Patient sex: F
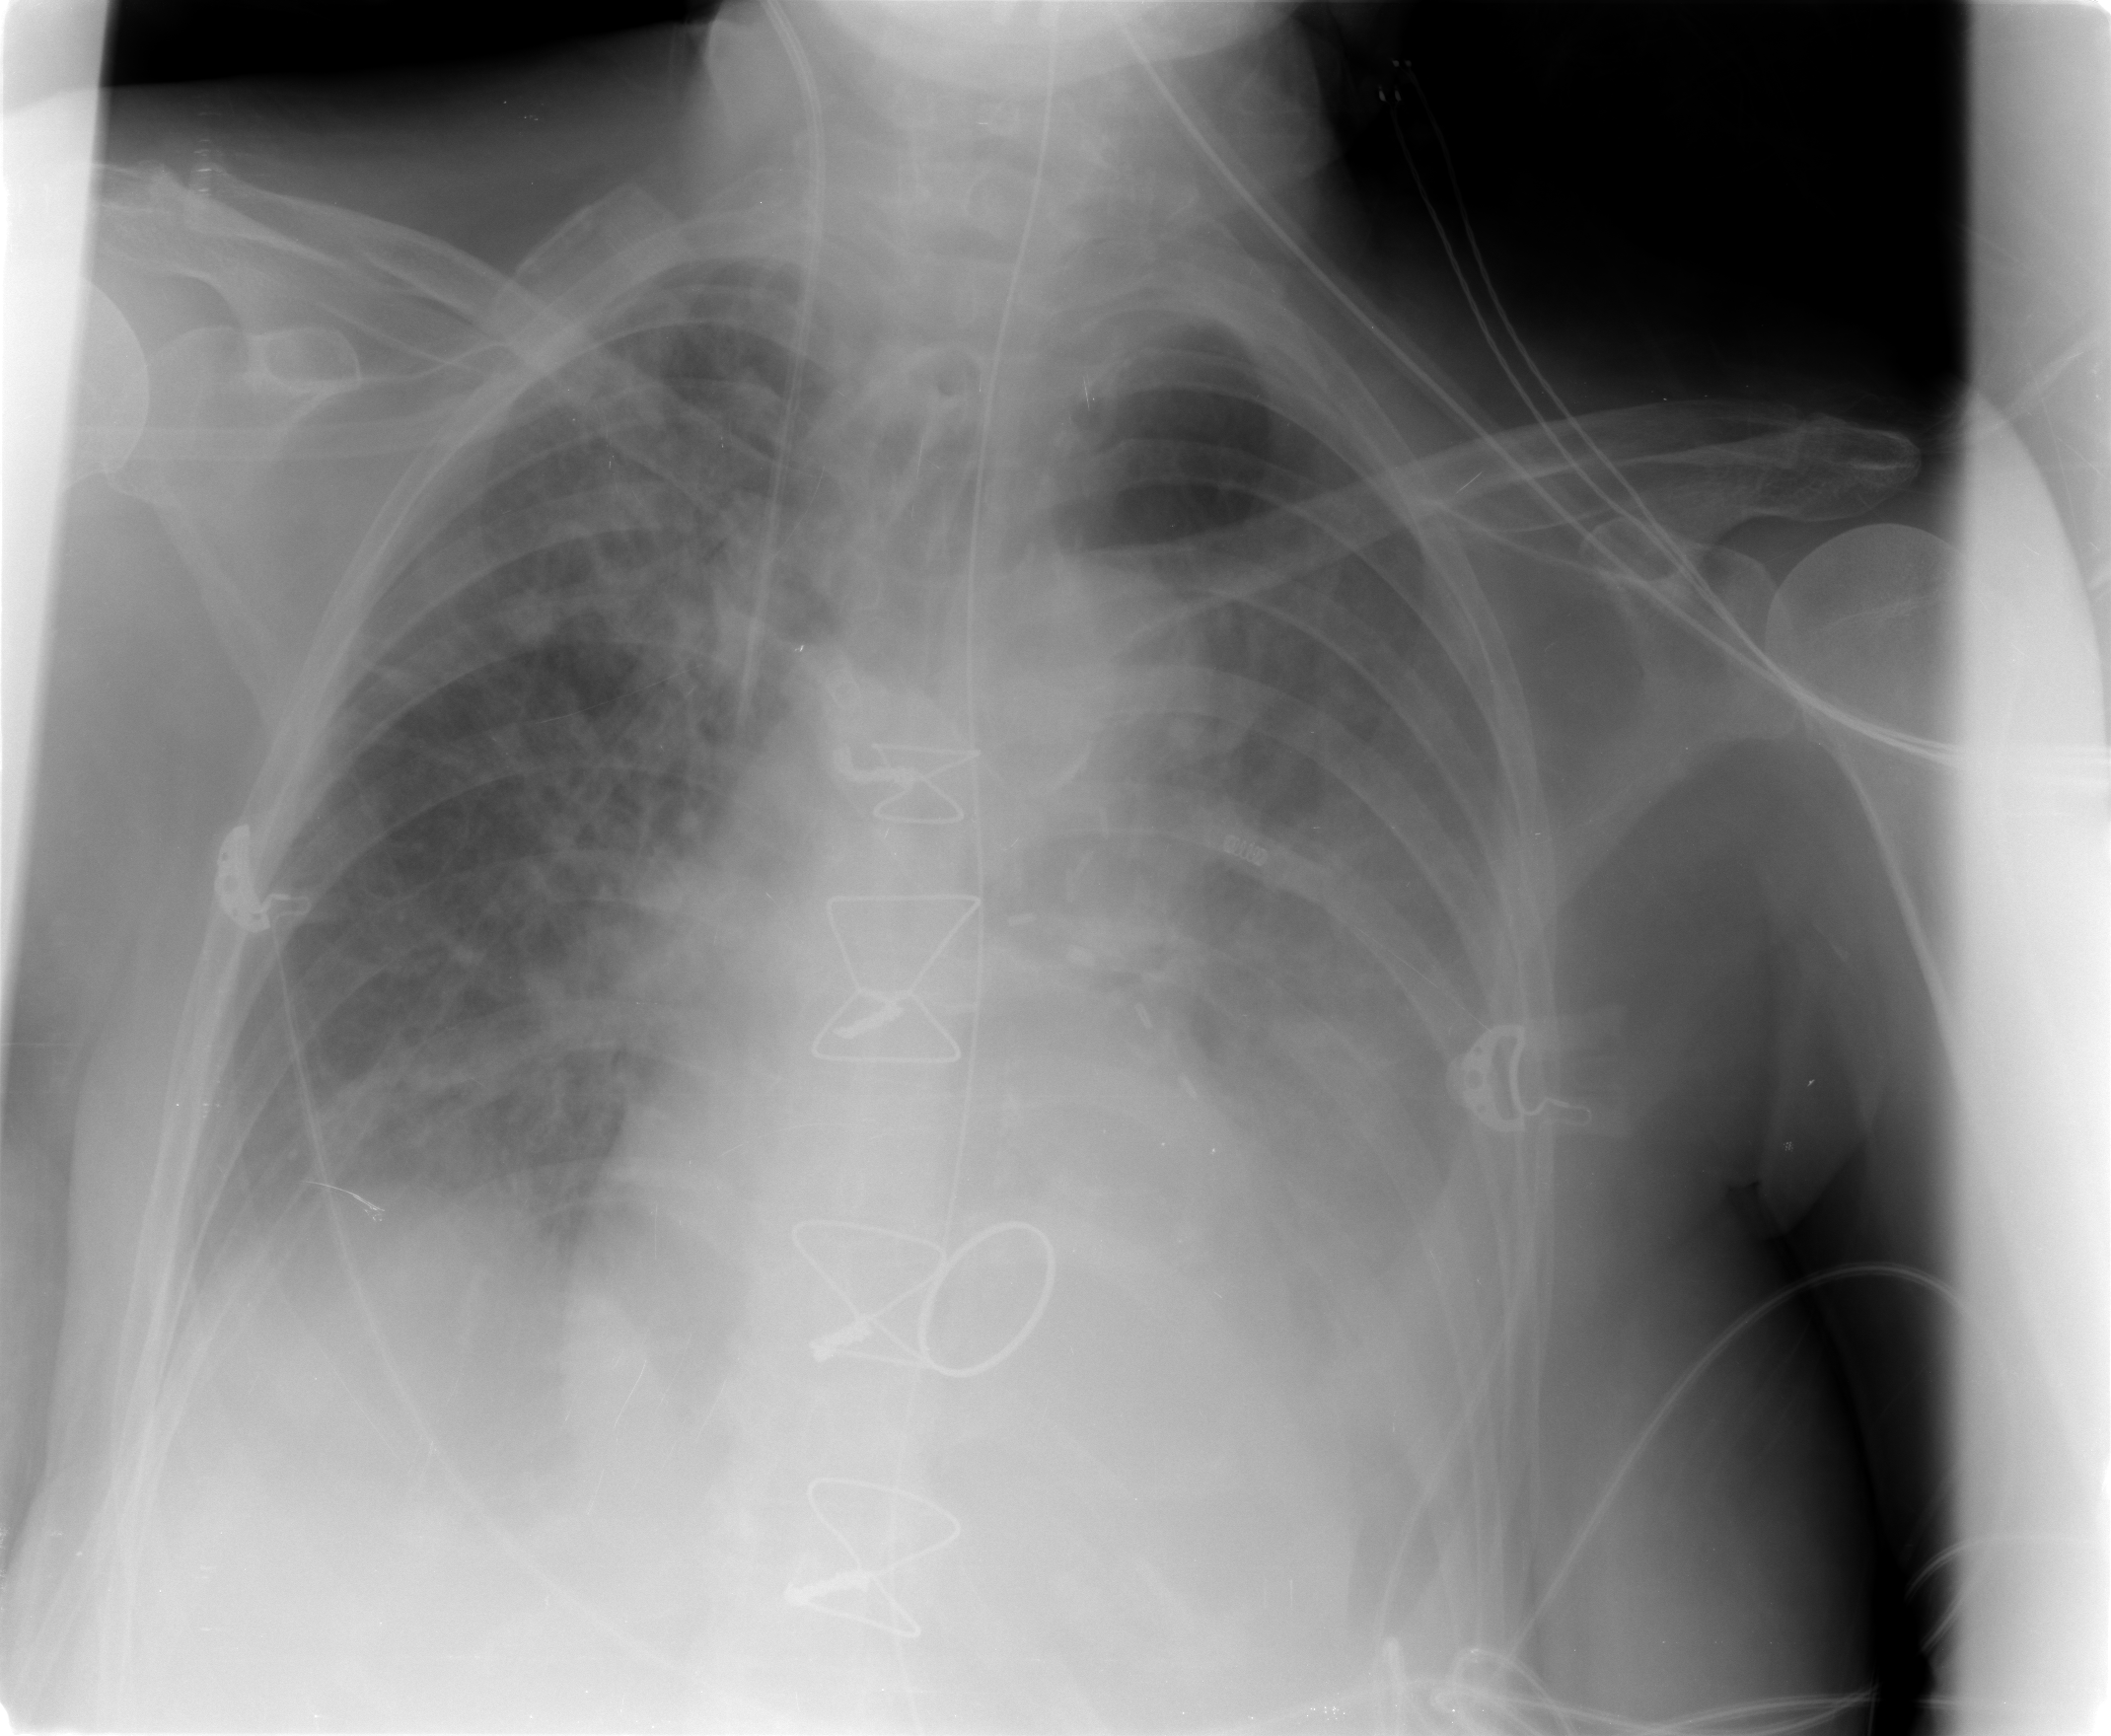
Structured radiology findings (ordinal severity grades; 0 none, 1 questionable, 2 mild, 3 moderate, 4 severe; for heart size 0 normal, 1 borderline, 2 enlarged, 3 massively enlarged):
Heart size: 0
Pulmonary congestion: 2
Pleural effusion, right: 2
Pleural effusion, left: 3
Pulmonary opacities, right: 2
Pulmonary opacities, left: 1
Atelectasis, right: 2
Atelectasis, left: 3